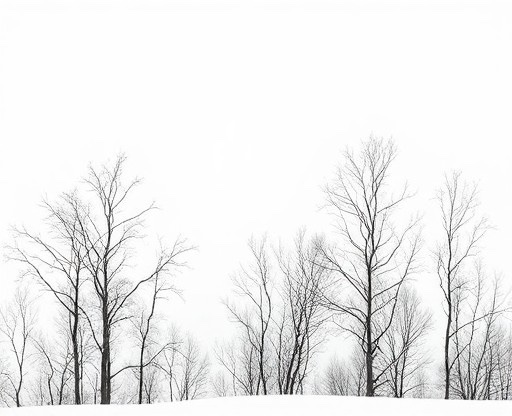
Category: Winter